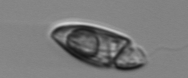
Label: Katodinium_or_Torodinium